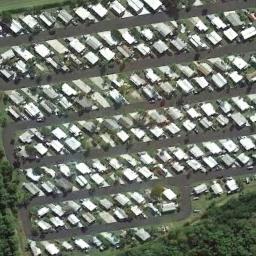
Label: residential